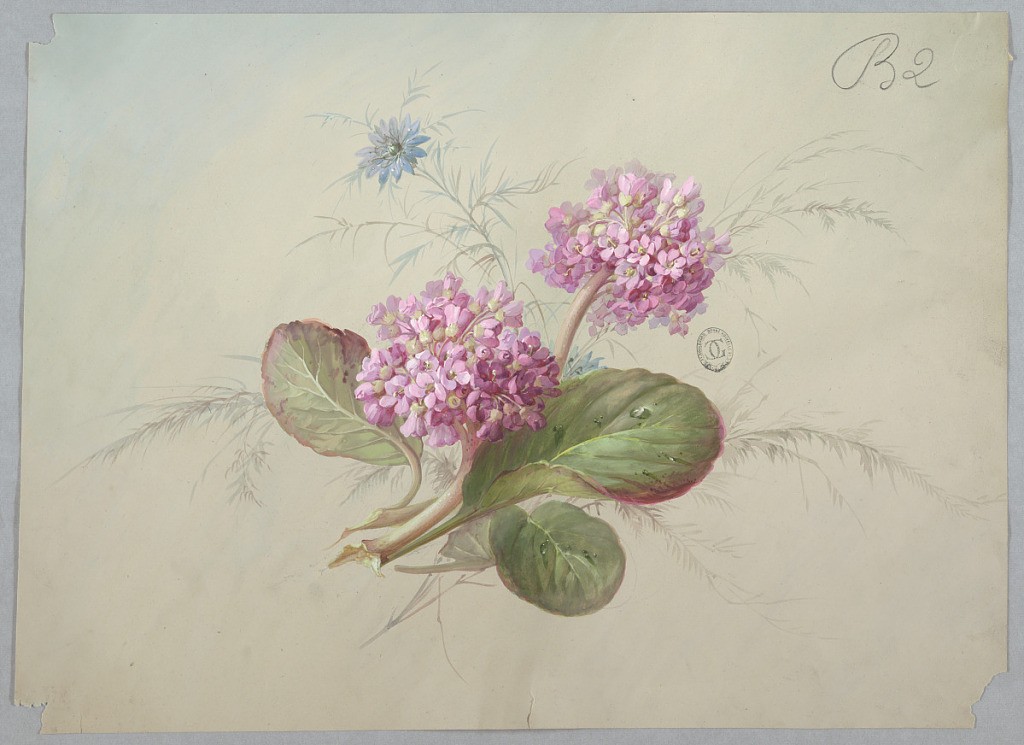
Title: Design for Wallpaper and Textile: Flowers
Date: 19th century
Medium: Brush and gouache on cream paper
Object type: Drawing
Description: Two clusters of purple flowers with three leaves and a blue flower emerging from center on light gray ground.